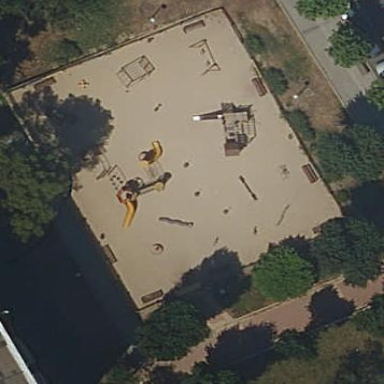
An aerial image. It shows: Playground area for leisure activities on the land.